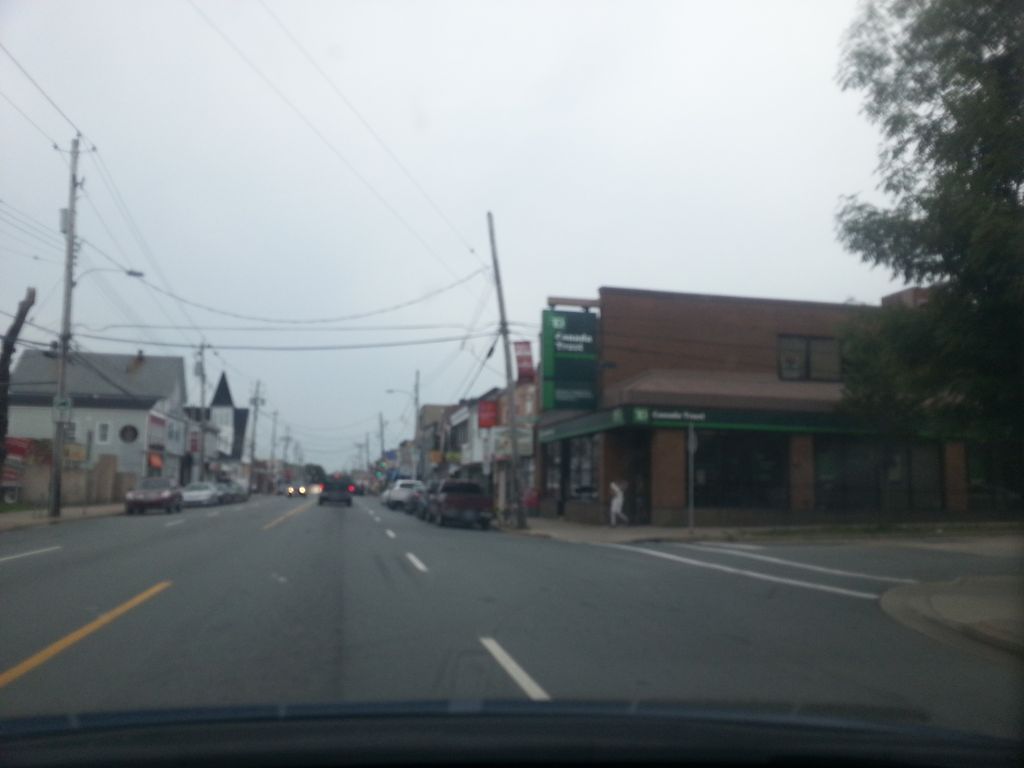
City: halifax